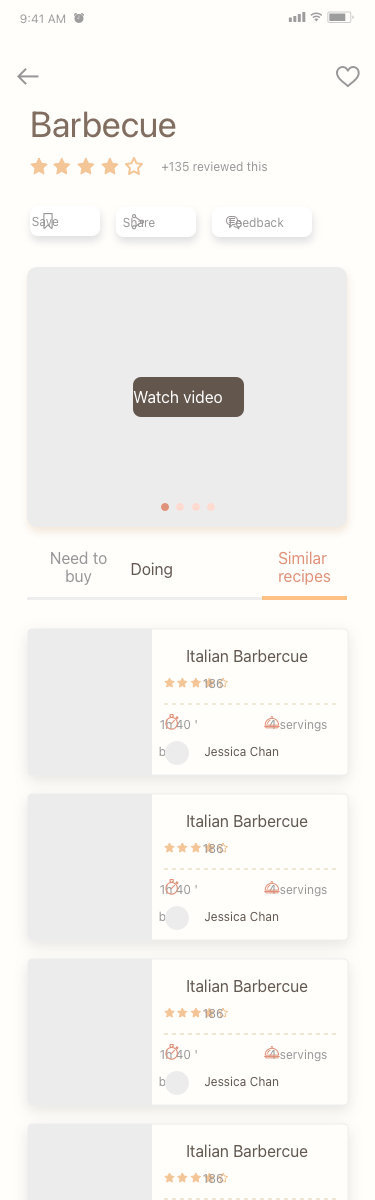
Text in this UI design:
Barbecue
Need to buy
Similar recipes